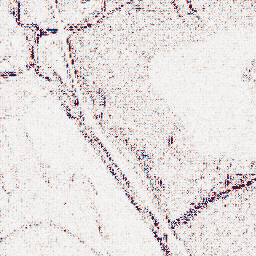
Category: wavelet
Decomposition family: wavelet_dwt
Decomposition parameters: wavelet: db2
level: 1
Upsampling method: linear_exact
Upsampling parameters: scale: 2
Upsampling scale: 2